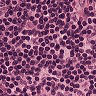
Metastatic tissue present: no